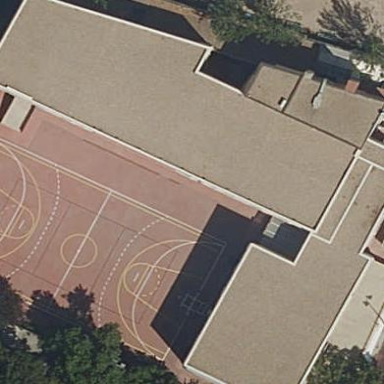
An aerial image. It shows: School.